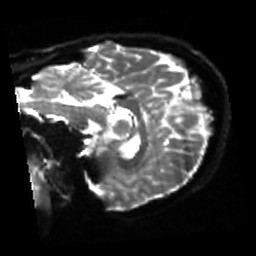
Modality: sbref
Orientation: sagittal
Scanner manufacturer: siemens
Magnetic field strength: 3 T
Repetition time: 4 s
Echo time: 0.0594 s